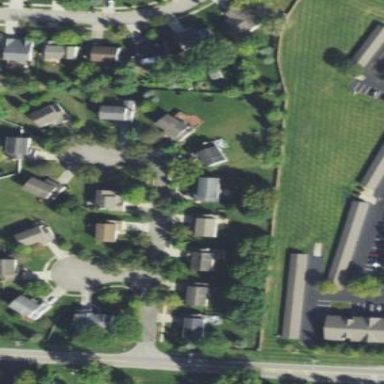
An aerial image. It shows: Residential area located within city block.